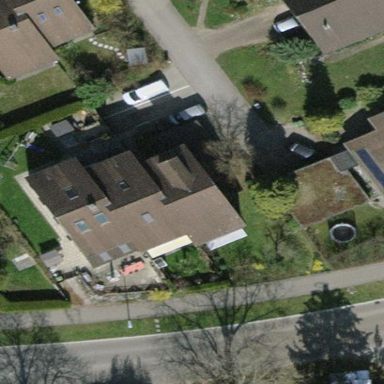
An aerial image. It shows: Semi-detached house with gabled roof.